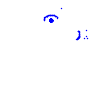
Particle: pion